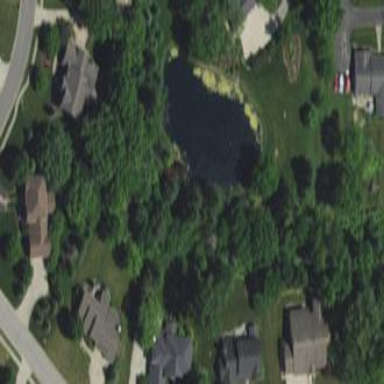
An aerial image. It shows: Pond with natural water.